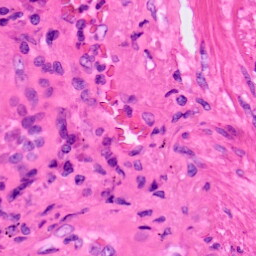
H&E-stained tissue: Lung